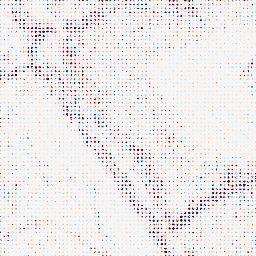
Category: wavelet
Decomposition family: wavelet_reverse_biorthogonal
Decomposition parameters: wavelet: rbio5.5
level: 2
Upsampling method: sinc_blackman
Upsampling parameters: scale: 8
kernel_size: 4
Upsampling scale: 8